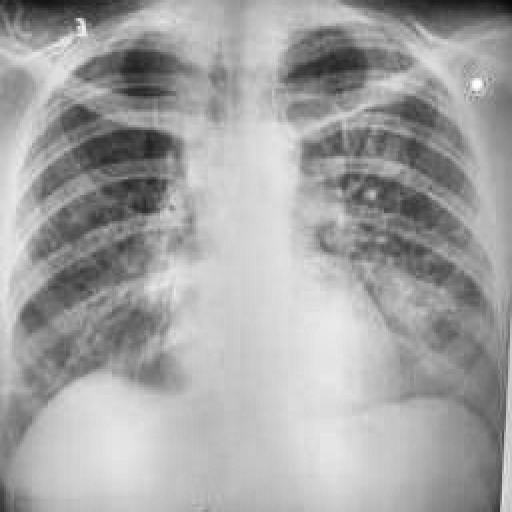
Finding: TUBERCULOSIS